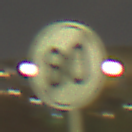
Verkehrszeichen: EndeGeschwindigkeit80
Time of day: Night
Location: Outdoor (Urban)
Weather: PartlyCloudy
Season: NotSpecified
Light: Artificial